Question: Today one of our testers showed me that if he presses the back button of a navigation bar while swiping back creates a quite interesting behavior of the navigation bar:
if we are on the third view controller and perform this than go back to the top, than again go in one level and click the back button on most cases the navigation bar will not disappear if it should, or it maybe will not animate. Or not appear in deeper levels. Or deactivate the back button although not being in the top view controller.
Sometimes this messages is printed to the console:
> Finishing up a navigation transition in an unexpected state. Navigation Bar subview tree might get corrupted.
It turns out that it must be in Apples classes, as I was able to reproduce it with plain classes. The code is on <URL>. You will have to run the app on the phone to perform gesture and button tap at once.

I also prepared a <URL>.
How do I fix it?
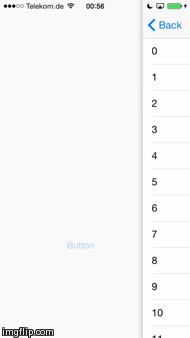
Answer: To fix this I disable user interactions for the navigationsbar. To do so, I subclass UINavigationViewController and use Key-Value-Observing to detect the state of the gesture recognizer.
'''
#import "NavigationViewController.h"
@interface NavigationViewController ()
@end
@implementation NavigationViewController
- (void)viewDidLoad
{
[super viewDidLoad];
[self.interactivePopGestureRecognizer addObserver:self
forKeyPath:@"state"
options:(NSKeyValueObservingOptionNew | NSKeyValueObservingOptionOld)
context:NULL];
}
- (void)observeValueForKeyPath:(NSString *)keyPath
ofObject:(id)object
change:(NSDictionary *)change
context:(void *)context
{
if ([keyPath isEqual:@"state"]) {
[self recognizer:object
changedState:[change[@"new"] integerValue]
oldState:[change[@"old"] integerValue]];
} else {
[super observeValueForKeyPath:keyPath
ofObject:object
change:change
context:context];
}
}
- (void)recognizer:(UIGestureRecognizer *)recognizer
changedState:(UIGestureRecognizerState)newState
oldState:(UIGestureRecognizerState)oldState
{
switch (newState) {
case UIGestureRecognizerStateEnded:
case UIGestureRecognizerStateCancelled:
case UIGestureRecognizerStateFailed:
[self.navigationBar setUserInteractionEnabled:YES]; break;
case UIGestureRecognizerStateBegan:
[self.navigationBar setUserInteractionEnabled:NO]; break;
default:
break;
}
}
- (void)dealloc
{
[self.interactivePopGestureRecognizer removeObserver:self forKeyPath:@"state"];
}
@end
'''
You will find the fixed code on <URL> as-well.